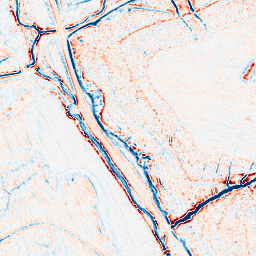
Category: edge_preserving
Decomposition family: bilateral
Decomposition parameters: d: 9
sigma_color: 100
sigma_space: 150
Upsampling method: edge_directed
Upsampling parameters: scale: 4
Upsampling scale: 4